Question: I was researching on how to make a Floating Action Menu out of Floating Action Buttons (FABs) and I came upon <URL> comment on it gave a class that offered the FloatingActionMenu option. I implemented the class and xml file and it works with only one issue.
In the menu there are four FABs, the first one is the button that you click to expand the menu. Between all of the FABs I would like for there to be spacing, yet, there is no spacing and I cannot add any. (See Image Below)

'''
public class FloatingActionMenu extends ViewGroup {
private static final long ANIMATION_DURATION = 300;
private FloatingActionButton mMenuButton;
private ArrayList<FloatingActionButton> mMenuItems;
private ArrayList<TextView> mMenuItemLabels;
private ArrayList<ItemAnimator> mMenuItemAnimators;
private int mItemMargin;
private AnimatorSet mOpenAnimatorSet = new AnimatorSet();
private AnimatorSet mCloseAnimatorSet = new AnimatorSet();
private static final int DEFAULT_CHILD_GRAVITY = Gravity.END | Gravity.BOTTOM;
private ImageView mIcon;
private boolean mOpen;
private boolean animating;
private boolean mIsSetClosedOnTouchOutside = true;
public interface OnMenuToggleListener {
void onMenuToggle(boolean opened);
}
public interface OnMenuItemClickListener {
void onMenuItemClick(FloatingActionMenu fam, int index, FloatingActionButton item);
}
private OnMenuItemClickListener onMenuItemClickListener;
private OnMenuToggleListener onMenuToggleListener;
public FloatingActionMenu(Context context) {
this(context, null, 0);
}
public FloatingActionMenu(Context context, AttributeSet attrs) {
this(context, attrs, 0);
}
public FloatingActionMenu(Context context, AttributeSet attrs, int defStyleAttr) {
super(context, attrs, defStyleAttr);
mMenuItems = new ArrayList<>(5);
mMenuItemAnimators = new ArrayList<>(5);
mMenuItemLabels = new ArrayList<>(5);
mIcon = new ImageView(context);
}
@Override
protected void onFinishInflate() {
bringChildToFront(mMenuButton);
bringChildToFront(mIcon);
super.onFinishInflate();
}
@Override
public void addView(@NonNull View child, int index, LayoutParams params) {
super.addView(child, index, params);
if (getChildCount() > 1) {
if (child instanceof FloatingActionButton) {
addMenuItem((FloatingActionButton) child);
}
} else {
mMenuButton = (FloatingActionButton) child;
mIcon.setImageDrawable(mMenuButton.getDrawable());
addView(mIcon);
mMenuButton.setImageDrawable(null);
createDefaultIconAnimation();
mMenuButton.setOnClickListener(new OnClickListener() {
@Override
public void onClick(View v) {
toggle();
}
});
}
}
public void toggle() {
if (!mOpen) {
open();
} else {
close();
}
}
public void open() {
d("open");
startOpenAnimator();
mOpen = true;
if (onMenuToggleListener != null) {
onMenuToggleListener.onMenuToggle(true);
}
}
public void close() {
startCloseAnimator();
mOpen = false;
if (onMenuToggleListener != null) {
onMenuToggleListener.onMenuToggle(true);
}
}
protected void startCloseAnimator() {
mCloseAnimatorSet.start();
for (ItemAnimator anim : mMenuItemAnimators) {
anim.startCloseAnimator();
}
}
protected void startOpenAnimator() {
mOpenAnimatorSet.start();
for (ItemAnimator anim : mMenuItemAnimators) {
anim.startOpenAnimator();
}
}
public void addMenuItem(FloatingActionButton item) {
mMenuItems.add(item);
mMenuItemAnimators.add(new ItemAnimator(item));
TextView button = new TextView(getContext());
button.setBackgroundResource(R.drawable.rounded_corners);
button.setPadding(8,8,8,8);
button.setTextColor(Color.WHITE);
button.setText(item.getContentDescription());
addView(button);
mMenuItemLabels.add(button);
item.setTag(button);
item.setOnClickListener(mOnItemClickListener);
button.setOnClickListener(mOnItemClickListener);
}
@Override
protected void onMeasure(int widthMeasureSpec, int heightMeasureSpec) {
int widthSize = MeasureSpec.getSize(widthMeasureSpec);
int widthMode = MeasureSpec.getMode(widthMeasureSpec);
int width;
int heightSize = MeasureSpec.getSize(heightMeasureSpec);
int heightMode = MeasureSpec.getMode(heightMeasureSpec);
int height;
final int count = getChildCount();
int maxChildWidth = 0;
for (int i = 0; i < count; i++) {
View child = getChildAt(i);
measureChild(child, widthMeasureSpec, heightMeasureSpec);
}
for (int i = 0; i < mMenuItems.size(); i++) {
FloatingActionButton fab = mMenuItems.get(i);
TextView label = mMenuItemLabels.get(i);
maxChildWidth = Math.max(maxChildWidth, label.getMeasuredWidth() + fab.getMeasuredWidth() + mItemMargin);
}
maxChildWidth = Math.max(mMenuButton.getMeasuredWidth(), maxChildWidth);
if (widthMode == MeasureSpec.EXACTLY) {
width = widthSize;
} else {
width = maxChildWidth;
}
if (heightMode == MeasureSpec.EXACTLY) {
height = heightSize;
} else {
int heightSum = 0;
for (int i = 0; i < count; i++) {
View child = getChildAt(i);
heightSum += child.getMeasuredHeight();
}
height = heightSum;
}
setMeasuredDimension(resolveSize(width, widthMeasureSpec),
resolveSize(height, heightMeasureSpec));
}
// Rect rect = new Rect();
// Paint paint = new Paint();
//
// @Override
// protected boolean drawChild(@NonNull Canvas canvas, @NonNull View child, long drawingTime) {
// boolean b = super.drawChild(canvas, child, drawingTime);
// paint.setColor(0xFFFF0000);
// paint.setStyle(Paint.Style.STROKE);
// rect.set(child.getLeft(), child.getTop(), child.getRight(), child.getBottom());
// canvas.drawRect(rect, paint);
// return b;
// }
@Override
public boolean onTouchEvent(@NonNull MotionEvent event) {
if (mIsSetClosedOnTouchOutside) {
return mGestureDetector.onTouchEvent(event);
} else {
return super.onTouchEvent(event);
}
}
GestureDetector mGestureDetector = new GestureDetector(getContext(),
new GestureDetector.SimpleOnGestureListener() {
@Override
public boolean onDown(MotionEvent e) {
return mIsSetClosedOnTouchOutside && isOpened();
}
@Override
public boolean onSingleTapUp(MotionEvent e) {
close();
return true;
}
});
@Override
protected void onLayout(boolean changed, int l, int t, int r, int b) {
System.out.println("onLayout:" + changed);
if (changed) {
int right = r - getPaddingRight();
int bottom = b - getPaddingBottom();
int top = bottom - mMenuButton.getMeasuredHeight();
mMenuButton.layout(right - mMenuButton.getMeasuredWidth(), top, right, bottom);
int dw = (mMenuButton.getMeasuredWidth() - mIcon.getMeasuredWidth()) / 2;
int dh = (mMenuButton.getMeasuredHeight() - mIcon.getMeasuredHeight()) / 2;
mIcon.layout(right - mIcon.getMeasuredWidth() - dw, bottom - mIcon.getMeasuredHeight() - dh, right - dw, bottom - dh);
for (int i = 0; i < mMenuItems.size(); i++) {
FloatingActionButton item = mMenuItems.get(i);
TextView label = mMenuItemLabels.get(i);
bottom = top;
top -= item.getMeasuredHeight();
int width = item.getMeasuredWidth();
int d = (mMenuButton.getMeasuredWidth() - width) / 2;
item.layout(right - width - d, top, right - d, bottom);
d = (item.getMeasuredHeight() - label.getMeasuredHeight()) / 2;
label.layout(item.getLeft() - mItemMargin - label.getMeasuredWidth(), item.getTop() + d, item.getLeft() - mItemMargin, item.getTop() + d + label.getMeasuredHeight());
if (!animating) {
if (!mOpen) {
item.setTranslationY(mMenuButton.getTop() - item.getTop());
item.setVisibility(GONE);
label.setVisibility(GONE);
} else {
item.setTranslationY(0);
item.setVisibility(VISIBLE);
label.setVisibility(VISIBLE);
}
}
}
if (!animating && getBackground() != null) {
if (!mOpen) {
getBackground().setAlpha(0);
} else {
getBackground().setAlpha(0xff);
}
}
}
}
private void createDefaultIconAnimation() {
Animator.AnimatorListener listener = new Animator.AnimatorListener() {
@Override
public void onAnimationStart(Animator animation) {
animating = true;
}
@Override
public void onAnimationEnd(Animator animation) {
animating = false;
}
@Override
public void onAnimationCancel(Animator animation) {
animating = false;
}
@Override
public void onAnimationRepeat(Animator animation) {
}
};
ObjectAnimator collapseAnimator = ObjectAnimator.ofFloat(
mIcon,
"rotation",
135f,
0f
);
ObjectAnimator expandAnimator = ObjectAnimator.ofFloat(
mIcon,
"rotation",
0f,
135f
);
if (getBackground() != null) {
ValueAnimator hideBackgroundAnimator = ObjectAnimator.ofInt(0xff, 0);
hideBackgroundAnimator.addUpdateListener(new ValueAnimator.AnimatorUpdateListener() {
@Override
public void onAnimationUpdate(ValueAnimator animation) {
Integer alpha = (Integer) animation.getAnimatedValue();
//System.out.println(alpha);
getBackground().setAlpha(alpha > 0xff ? 0xff : alpha);
}
});
ValueAnimator showBackgroundAnimator = ObjectAnimator.ofInt(0, 0xff);
showBackgroundAnimator.addUpdateListener(new ValueAnimator.AnimatorUpdateListener() {
@Override
public void onAnimationUpdate(ValueAnimator animation) {
Integer alpha = (Integer) animation.getAnimatedValue();
//System.out.println(alpha);
getBackground().setAlpha(alpha > 0xff ? 0xff : alpha);
}
});
mOpenAnimatorSet.playTogether(expandAnimator, showBackgroundAnimator);
mCloseAnimatorSet.playTogether(collapseAnimator, hideBackgroundAnimator);
} else {
mOpenAnimatorSet.playTogether(expandAnimator);
mCloseAnimatorSet.playTogether(collapseAnimator);
}
mOpenAnimatorSet.setInterpolator(DEFAULT_OPEN_INTERPOLATOR);
mCloseAnimatorSet.setInterpolator(DEFAULT_CLOSE_INTERPOLATOR);
mOpenAnimatorSet.setDuration(ANIMATION_DURATION);
mCloseAnimatorSet.setDuration(ANIMATION_DURATION);
mOpenAnimatorSet.addListener(listener);
mCloseAnimatorSet.addListener(listener);
}
static final TimeInterpolator DEFAULT_OPEN_INTERPOLATOR = new OvershootInterpolator();
static final TimeInterpolator DEFAULT_CLOSE_INTERPOLATOR = new AnticipateInterpolator();
public boolean isOpened() {
return mOpen;
}
private class ItemAnimator implements Animator.AnimatorListener {
private View mView;
private boolean playingOpenAnimator;
public ItemAnimator(View v) {
v.animate().setListener(this);
mView = v;
}
public void startOpenAnimator() {
mView.animate().cancel();
playingOpenAnimator = true;
mView.animate().translationY(0).setInterpolator(DEFAULT_OPEN_INTERPOLATOR).start();
}
public void startCloseAnimator() {
mView.animate().cancel();
playingOpenAnimator = false;
mView.animate().translationY((mMenuButton.getTop() - mView.getTop())).setInterpolator(DEFAULT_CLOSE_INTERPOLATOR).start();
}
@Override
public void onAnimationStart(Animator animation) {
if (playingOpenAnimator) {
mView.setVisibility(VISIBLE);
} else {
((TextView) mView.getTag()).setVisibility(GONE);
}
}
@Override
public void onAnimationEnd(Animator animation) {
if (!playingOpenAnimator) {
mView.setVisibility(GONE);
} else {
((TextView) mView.getTag()).setVisibility(VISIBLE);
}
}
@Override
public void onAnimationCancel(Animator animation) {
}
@Override
public void onAnimationRepeat(Animator animation) {
}
}
@Override
public Parcelable onSaveInstanceState() {
d("onSaveInstanceState");
Bundle bundle = new Bundle();
bundle.putParcelable("instanceState", super.onSaveInstanceState());
bundle.putBoolean("mOpen", mOpen);
// ... save everything
return bundle;
}
@Override
public void onRestoreInstanceState(Parcelable state) {
d("onRestoreInstanceState");
if (state instanceof Bundle) {
Bundle bundle = (Bundle) state;
mOpen = bundle.getBoolean("mOpen");
// ... load everything
state = bundle.getParcelable("instanceState");
}
super.onRestoreInstanceState(state);
}
@Override
protected void onDetachedFromWindow() {
d("onDetachedFromWindow");
//getBackground().setAlpha(bgAlpha);//reset default alpha
super.onDetachedFromWindow();
}
@Override
public void setBackground(Drawable background) {
if (background instanceof ColorDrawable) {
// after activity finish and relaucher , background drawable state still remain?
int bgAlpha = Color.alpha(((ColorDrawable) background).getColor());
d("bg:" + Integer.toHexString(bgAlpha));
super.setBackground(background);
} else {
throw new IllegalArgumentException("floating only support color background");
}
}
private OnClickListener mOnItemClickListener = new OnClickListener() {
@Override
public void onClick(View v) {
if (v instanceof FloatingActionButton) {
int i = mMenuItems.indexOf(v);
if (onMenuItemClickListener != null) {
onMenuItemClickListener.onMenuItemClick(FloatingActionMenu.this, i, (FloatingActionButton) v);
}
} else if (v instanceof TextView) {
int i = mMenuItemLabels.indexOf(v);
if (onMenuItemClickListener != null) {
onMenuItemClickListener.onMenuItemClick(FloatingActionMenu.this, i, mMenuItems.get(i));
}
}
close();
}
};
public OnMenuToggleListener getOnMenuToggleListener() {
return onMenuToggleListener;
}
public void setOnMenuToggleListener(OnMenuToggleListener onMenuToggleListener) {
this.onMenuToggleListener = onMenuToggleListener;
}
public OnMenuItemClickListener getOnMenuItemClickListener() {
return onMenuItemClickListener;
}
public void setOnMenuItemClickListener(OnMenuItemClickListener onMenuItemClickListener) {
this.onMenuItemClickListener = onMenuItemClickListener;
}
protected void d(String msg) {
Log.d("FAM", msg == null ? null : msg);
}
}
'''
'''
<terranovaproductions.newcomicreader.FloatingActionMenu
android:id="@+id/fab_menu"
android:layout_width="match_parent"
android:layout_height="match_parent"
android:padding="16dp">
<!--First button as menu button-->
<android.support.design.widget.FloatingActionButton
android:layout_width="wrap_content"
android:layout_height="wrap_content"
android:src="@drawable/search"
android:paddingBottom="@dimen/menu_button_margin"
fab:fabSize="normal"
android:id="@+id/fab_main" />
<!-- Other button as menu items-->
<android.support.design.widget.FloatingActionButton
android:id="@+id/fab_random"
android:layout_width="wrap_content"
android:layout_height="wrap_content"
android:contentDescription="@string/default_random"
android:src="@drawable/random"
android:paddingBottom="@dimen/menu_button_margin"
fab:fabSize="mini"/>
<android.support.design.widget.FloatingActionButton
android:id="@+id/fab_search"
android:layout_width="wrap_content"
android:layout_height="wrap_content"
android:contentDescription="@string/default_search"
android:src="@drawable/search"
android:paddingBottom="@dimen/menu_button_margin"
fab:fabSize="mini"/>
<android.support.design.widget.FloatingActionButton
android:id="@+id/fab_browser"
android:layout_width="wrap_content"
android:layout_height="wrap_content"
android:contentDescription="@string/default_browser"
android:src="@drawable/browseropen"
android:paddingBottom="@dimen/menu_button_margin"
fab:fabSize="mini"/>
</terranovaproductions.newcomicreader.FloatingActionMenu>
'''
This XML code is in a RelativeLayout with other items.
1. I have tried adding padding in the XML to the individual buttons
2. I have tried adding margins to the individual buttons in both the class and XML
3. I have looked for where the buttons are drawn to find a way to add space, but I have had no luck.
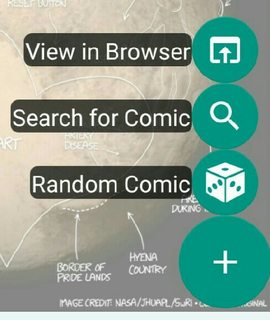
Answer: Seem like this code completely disregards the item padding. I guess a quick and dirty way would be to just modify the 'onLayout' and hardcode your desired padding.
'''
@Override
protected void onLayout(boolean changed, int l, int t, int r, int b) {
System.out.println("onLayout:" + changed);
if (changed) {
int right = r - getPaddingRight();
int bottom = b - getPaddingBottom();
int top = bottom - mMenuButton.getMeasuredHeight();
mMenuButton.layout(right - mMenuButton.getMeasuredWidth(), top, right, bottom);
int dw = (mMenuButton.getMeasuredWidth() - mIcon.getMeasuredWidth()) / 2;
int dh = (mMenuButton.getMeasuredHeight() - mIcon.getMeasuredHeight()) / 2;
mIcon.layout(right - mIcon.getMeasuredWidth() - dw, bottom - mIcon.getMeasuredHeight() - dh, right - dw, bottom - dh);
for (int i = 0; i < mMenuItems.size(); i++) {
FloatingActionButton item = mMenuItems.get(i);
TextView label = mMenuItemLabels.get(i);
bottom = top -= 10; //Add 10px padding
top -= item.getMeasuredHeight();
int width = item.getMeasuredWidth();
int d = (mMenuButton.getMeasuredWidth() - width) / 2;
item.layout(right - width - d, top, right - d, bottom);
d = (item.getMeasuredHeight() - label.getMeasuredHeight()) / 2;
label.layout(item.getLeft() - mItemMargin - label.getMeasuredWidth(), item.getTop() + d, item.getLeft() - mItemMargin, item.getTop() + d + label.getMeasuredHeight());
if (!animating) {
if (!mOpen) {
item.setTranslationY(mMenuButton.getTop() - item.getTop());
item.setVisibility(GONE);
label.setVisibility(GONE);
} else {
item.setTranslationY(0);
item.setVisibility(VISIBLE);
label.setVisibility(VISIBLE);
}
}
}
if (!animating && getBackground() != null) {
if (!mOpen) {
getBackground().setAlpha(0);
} else {
getBackground().setAlpha(0xff);
}
}
}
}
'''